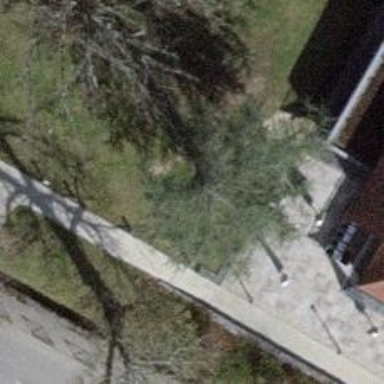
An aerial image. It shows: Needle-leaved tree in nature.